Field crop: maize
Growth stage: 2
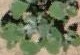
Species: chenopodium